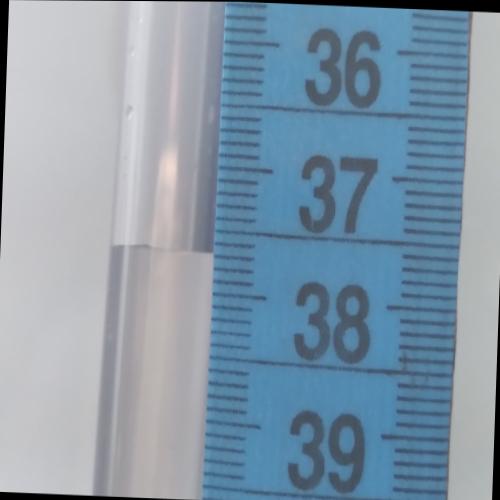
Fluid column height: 37.7 cm